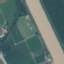
Land use / land cover class: River